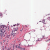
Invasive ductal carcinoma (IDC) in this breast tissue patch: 0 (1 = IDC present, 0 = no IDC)